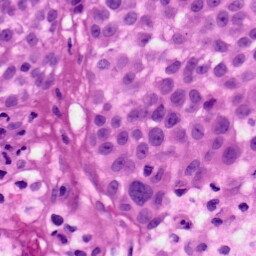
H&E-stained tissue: Skin